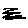
Label: zigzag